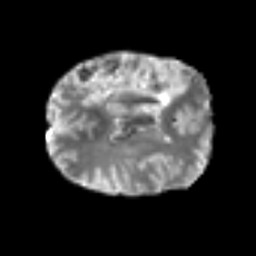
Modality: T2w
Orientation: axial
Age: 49
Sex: male
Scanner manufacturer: siemens
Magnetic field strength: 3 T
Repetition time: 6.1 s
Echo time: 0.101 s